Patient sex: M
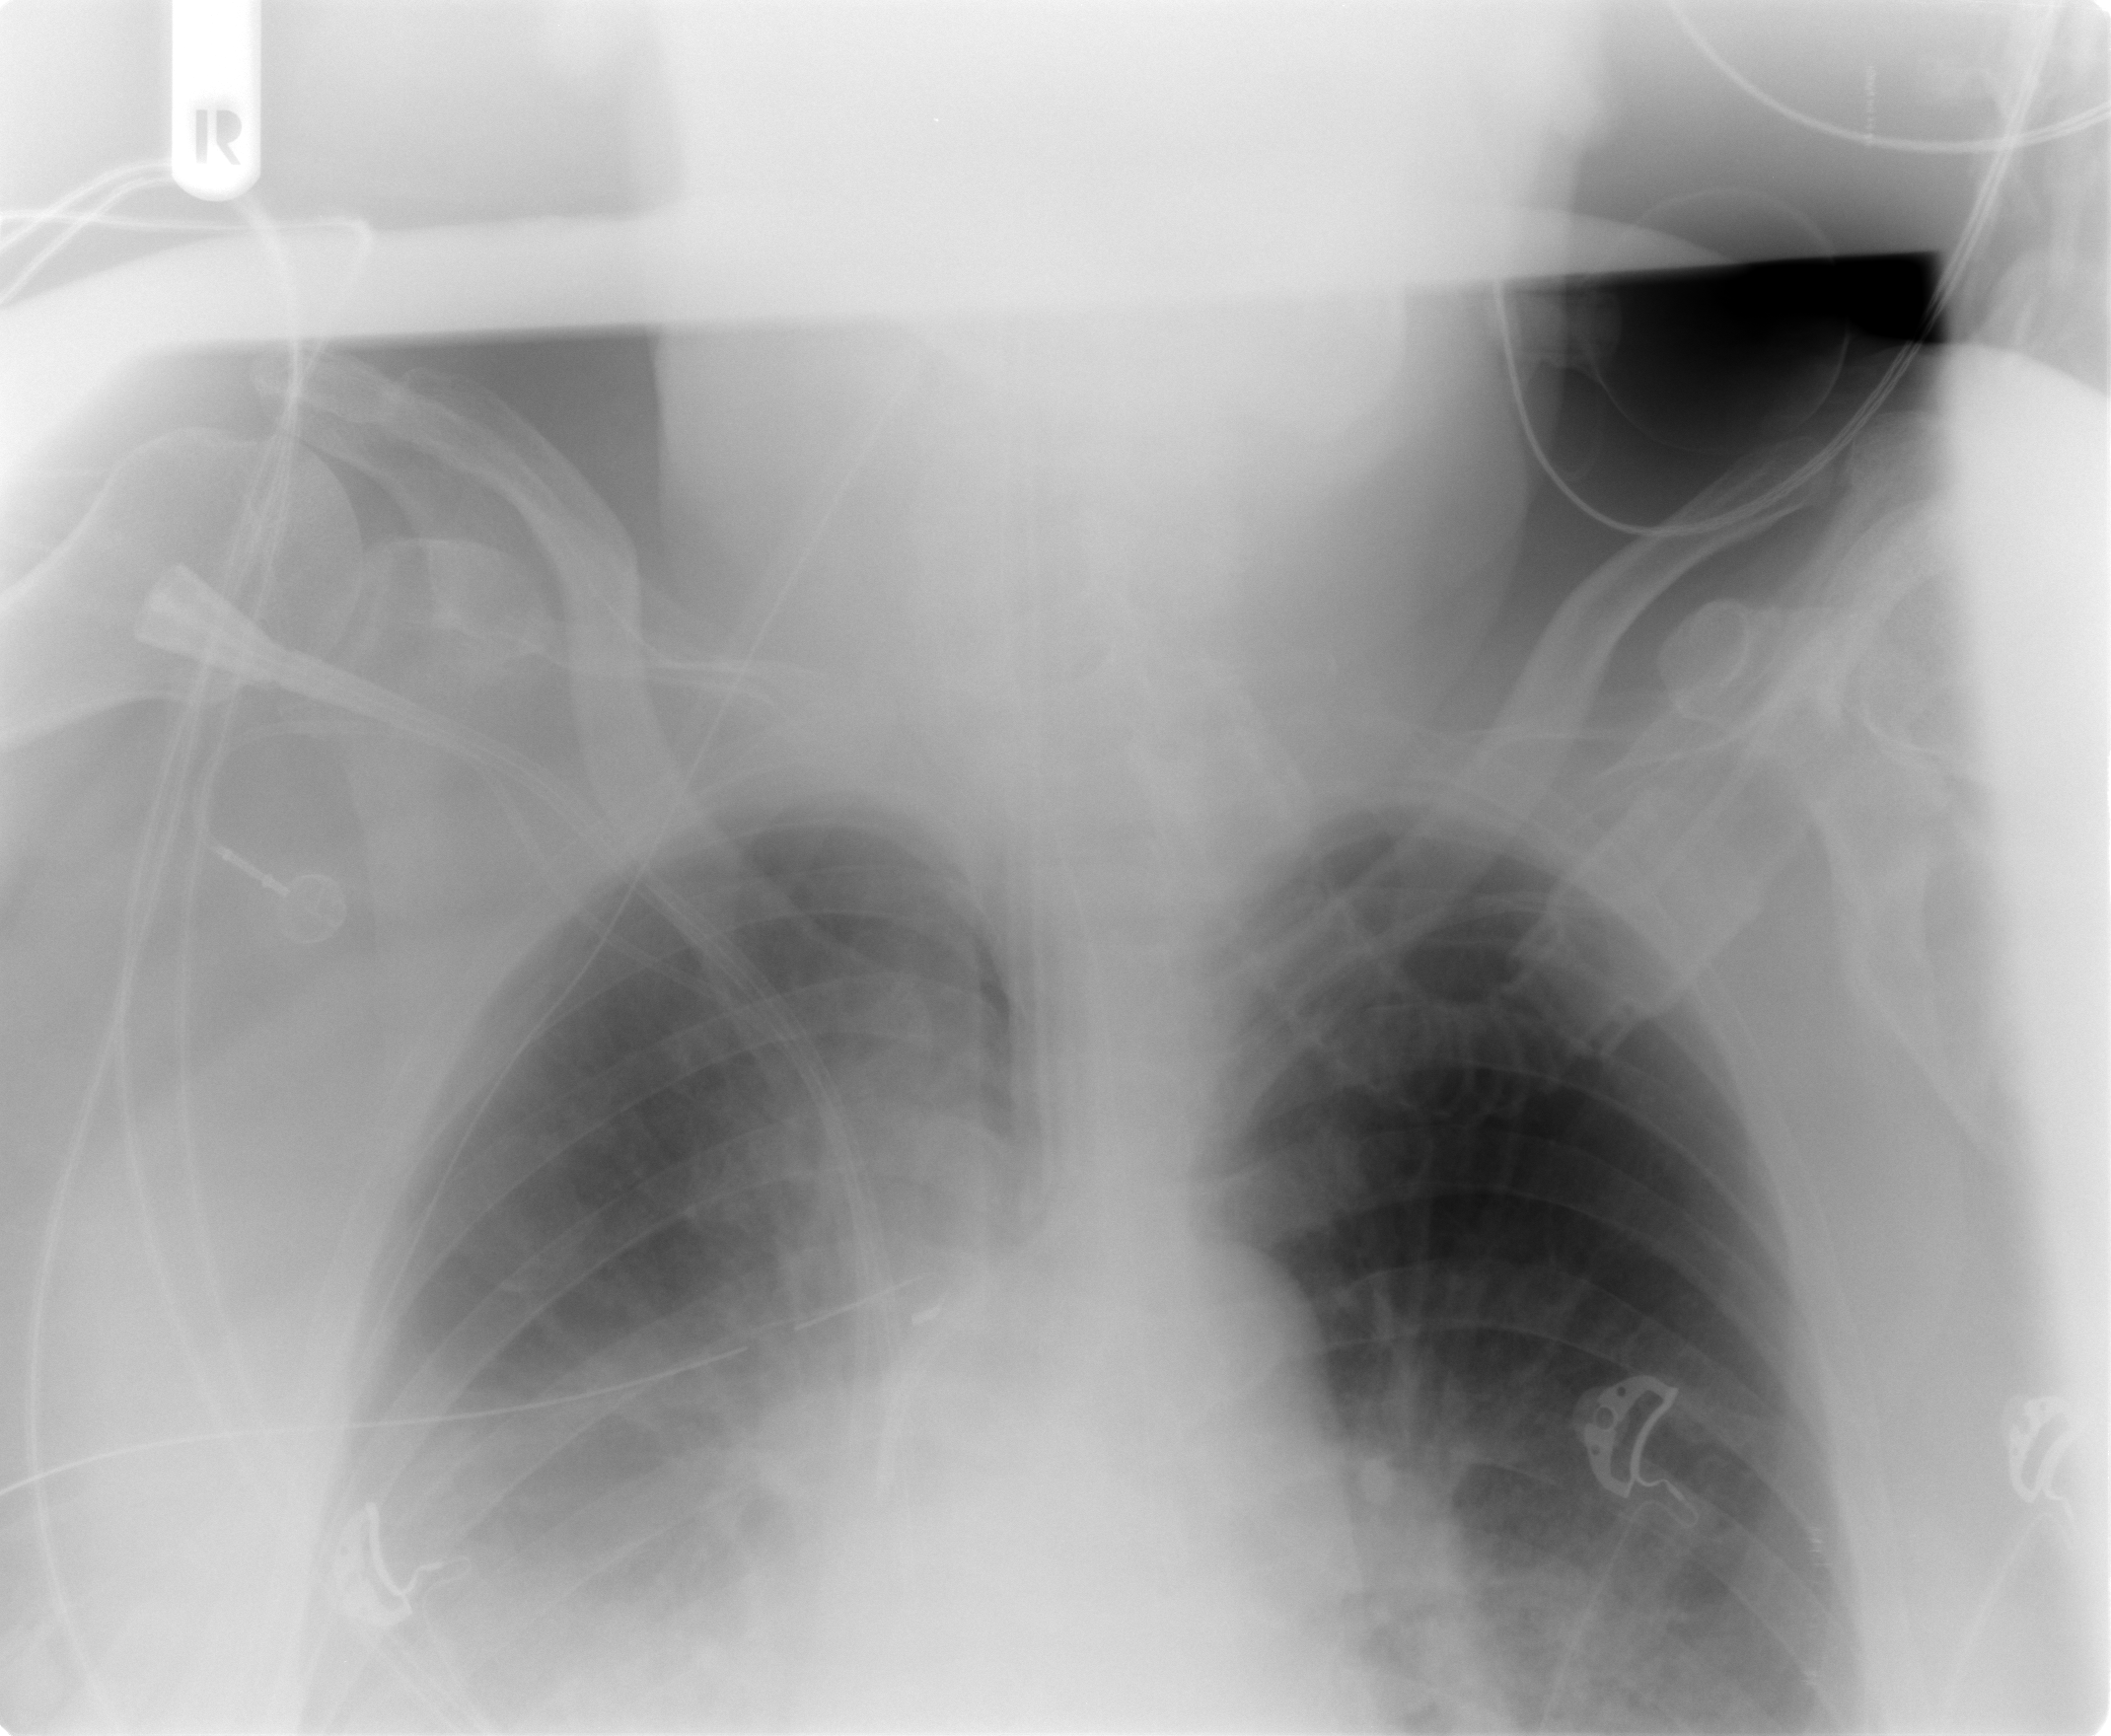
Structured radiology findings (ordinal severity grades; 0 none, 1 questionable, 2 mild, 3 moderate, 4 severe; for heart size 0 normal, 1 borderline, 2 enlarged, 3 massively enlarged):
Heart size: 1
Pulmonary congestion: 2
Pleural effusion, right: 3
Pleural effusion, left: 0
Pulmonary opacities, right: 0
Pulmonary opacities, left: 0
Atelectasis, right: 0
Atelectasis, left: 0